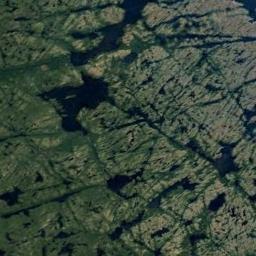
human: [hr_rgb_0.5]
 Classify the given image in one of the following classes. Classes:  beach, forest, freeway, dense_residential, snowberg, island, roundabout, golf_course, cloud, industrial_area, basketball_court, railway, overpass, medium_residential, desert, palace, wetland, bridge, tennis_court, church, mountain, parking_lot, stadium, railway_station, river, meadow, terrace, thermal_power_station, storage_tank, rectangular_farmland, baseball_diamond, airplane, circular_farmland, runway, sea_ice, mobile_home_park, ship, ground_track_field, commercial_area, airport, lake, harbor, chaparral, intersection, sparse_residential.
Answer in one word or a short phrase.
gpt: wetland